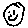
Label: smiley face